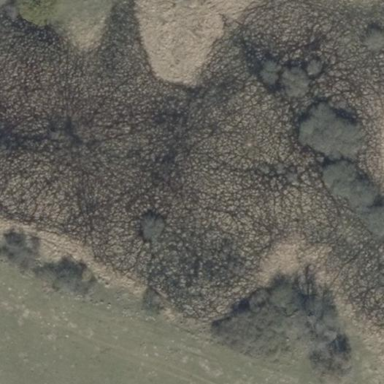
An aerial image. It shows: Beautiful wet meadow natural wetland.